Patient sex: M
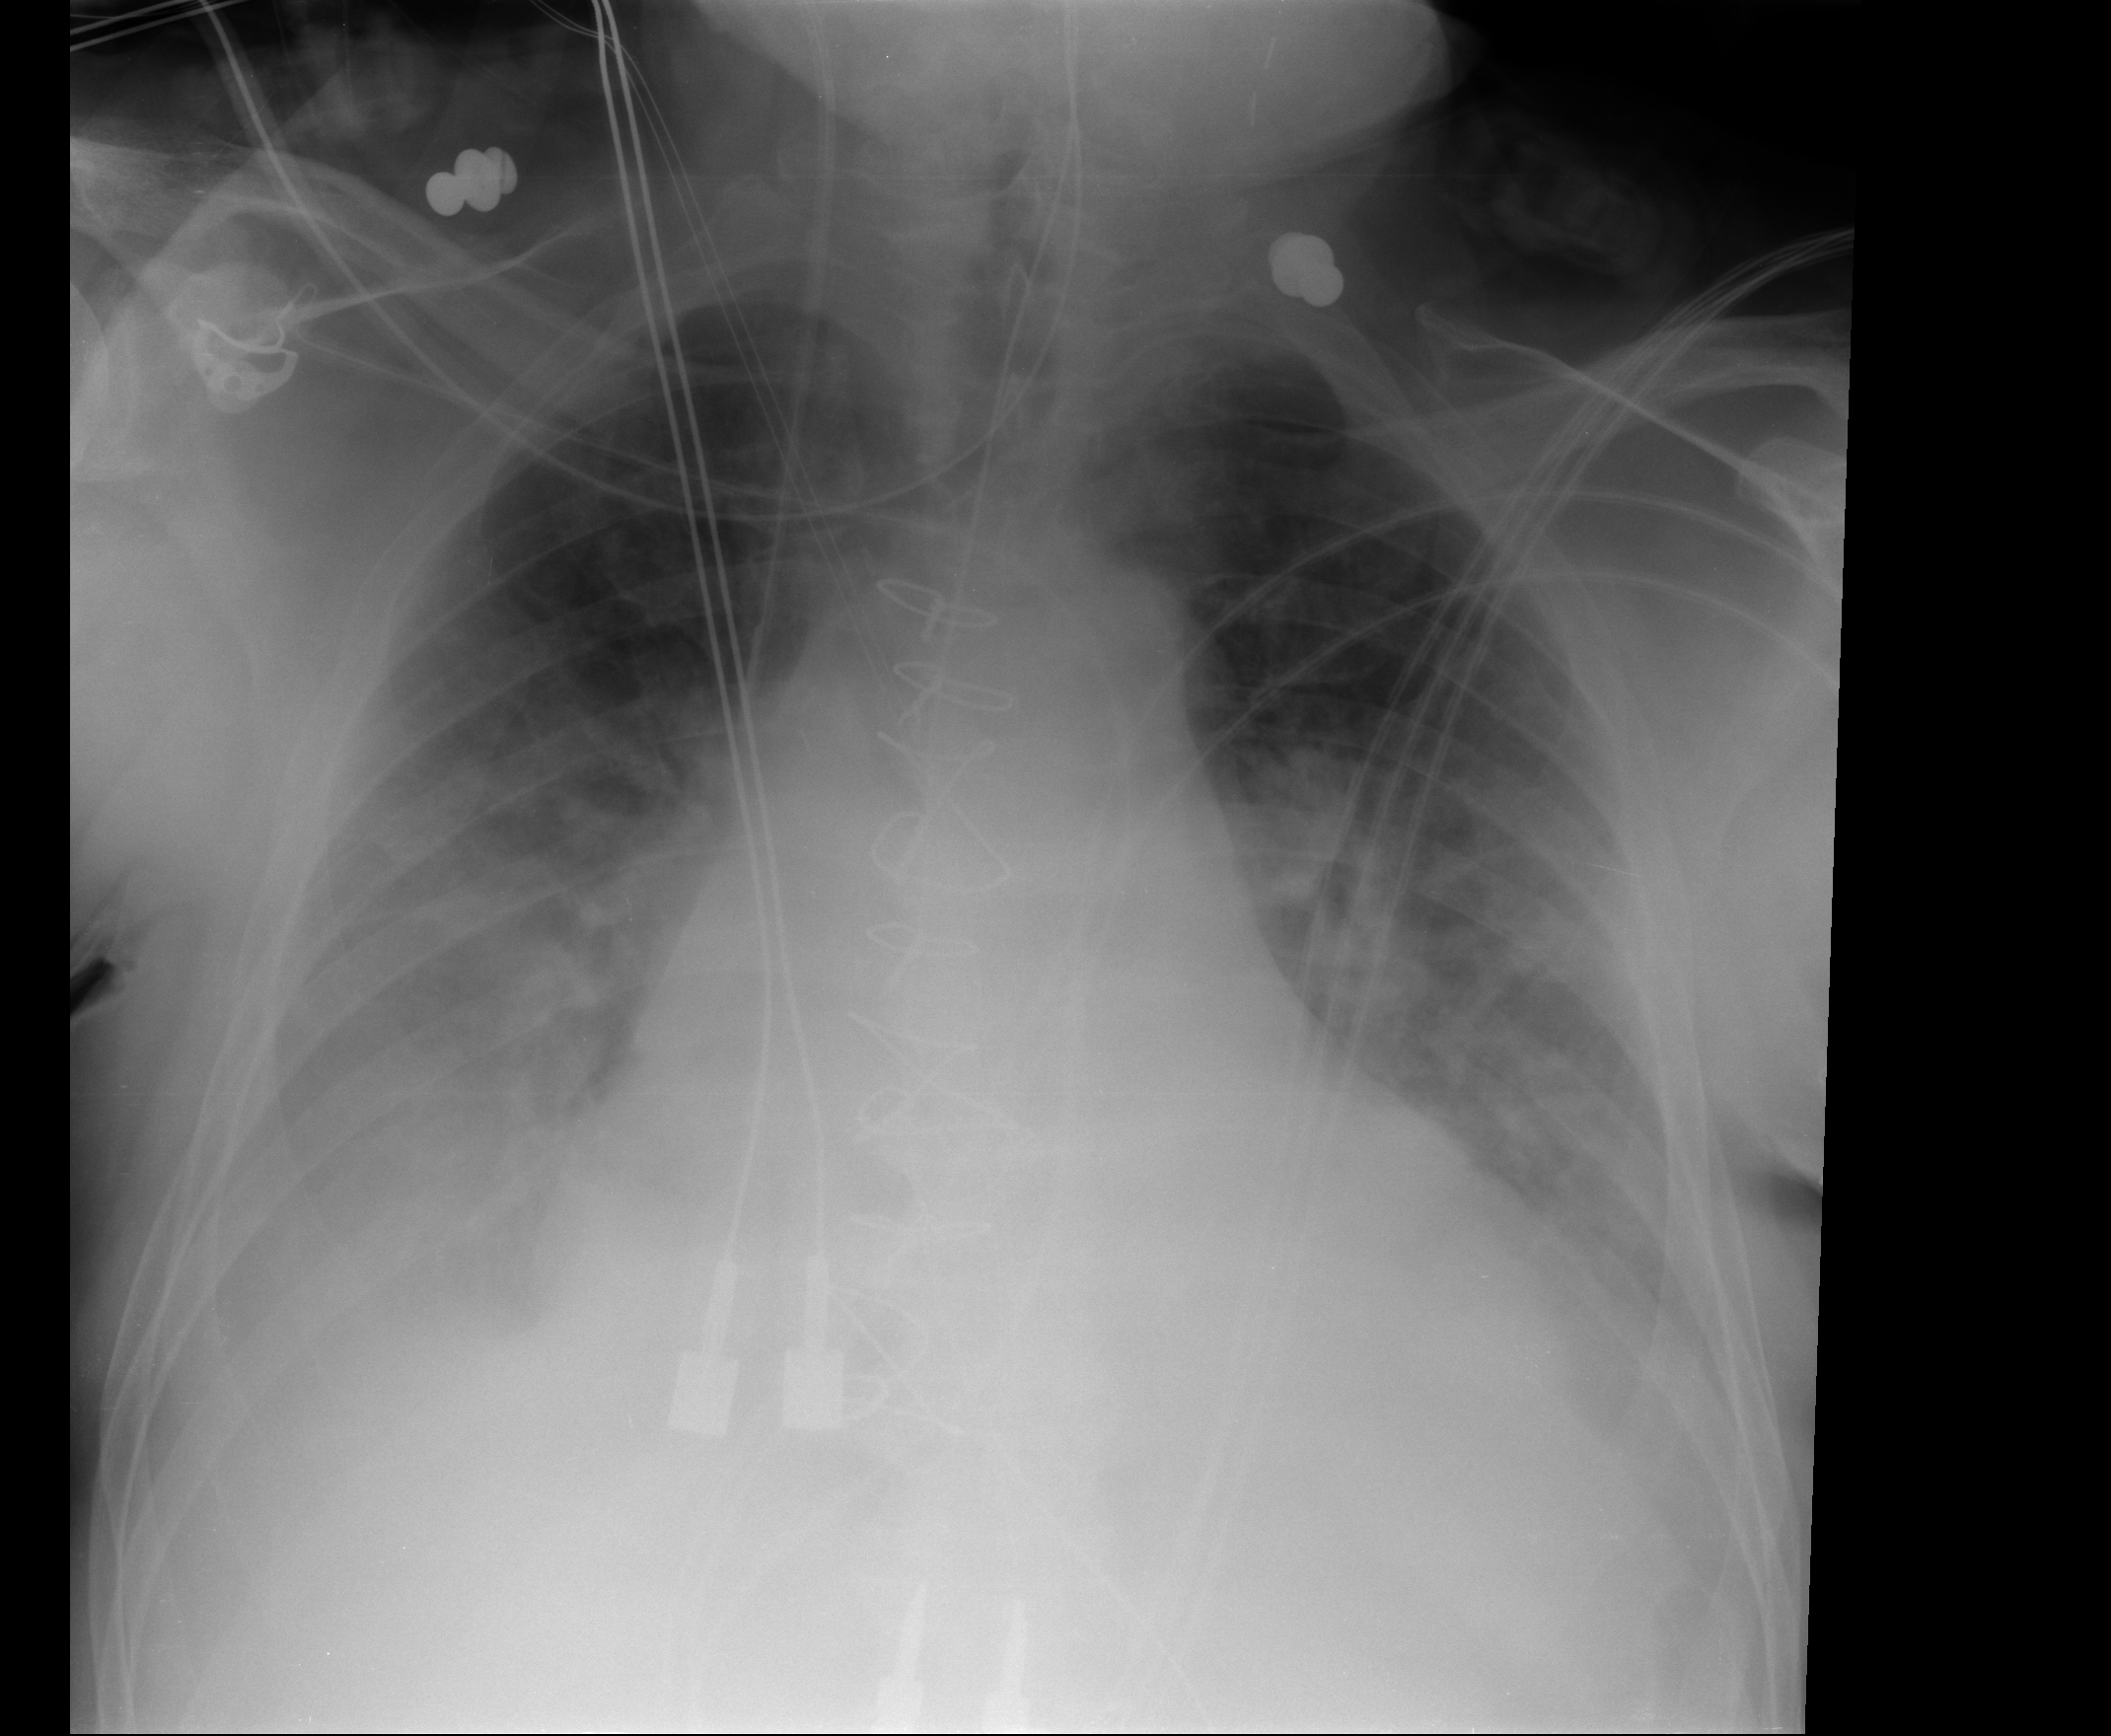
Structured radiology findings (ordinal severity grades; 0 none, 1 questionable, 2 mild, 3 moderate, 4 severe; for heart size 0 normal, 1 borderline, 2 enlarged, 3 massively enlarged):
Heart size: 3
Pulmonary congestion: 1
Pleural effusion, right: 3
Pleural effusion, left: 2
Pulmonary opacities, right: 0
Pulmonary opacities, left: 0
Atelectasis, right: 3
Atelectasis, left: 3